六年级 · 逻辑题
 要表示正数、负数和 0 之间的关系，用图（）表示比较合适。

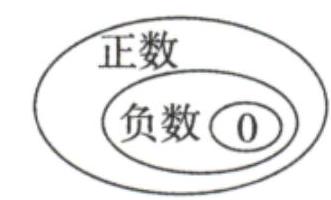
A.

B. 正 0 数 0 负
C. 落 0 负
D. 昰 数 0 负

答案: B